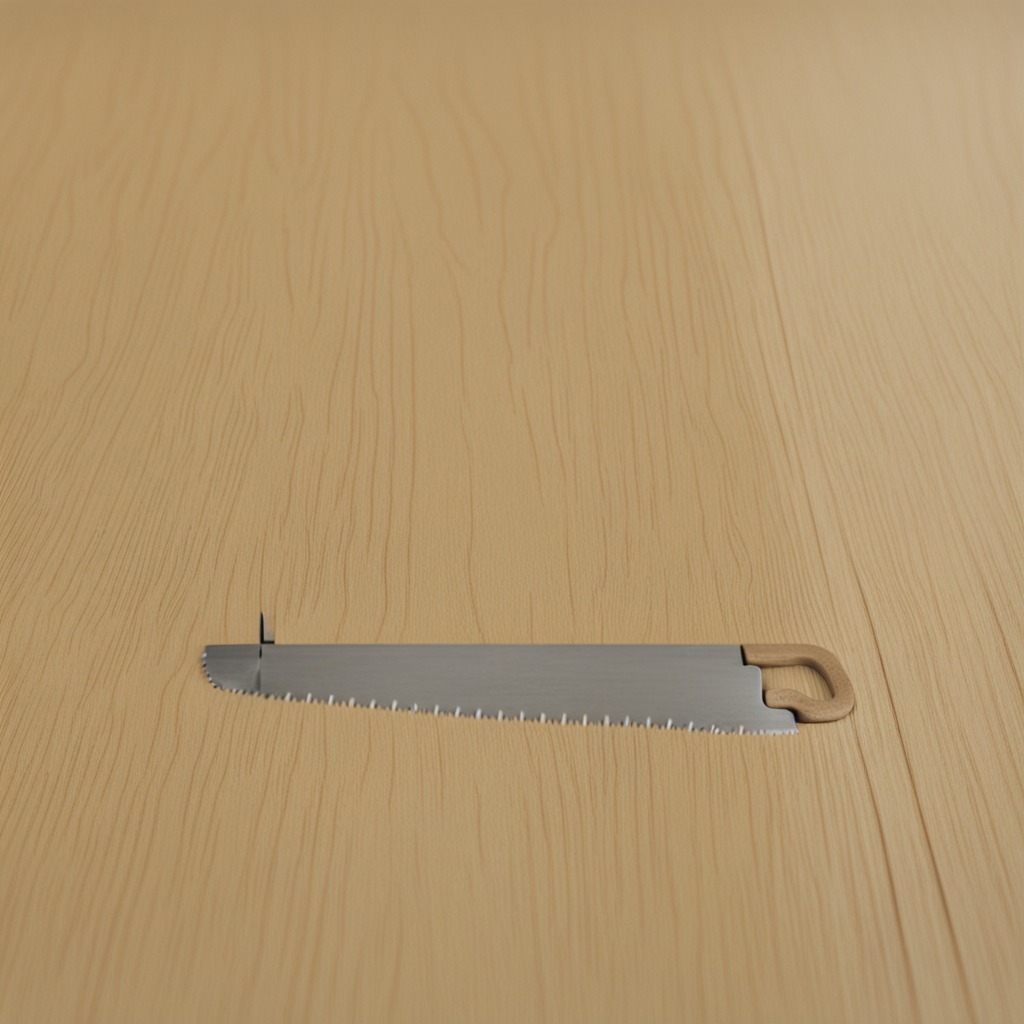
A metal saw lies on the plywood surface.